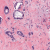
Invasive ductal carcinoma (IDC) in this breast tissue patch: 1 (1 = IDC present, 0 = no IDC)